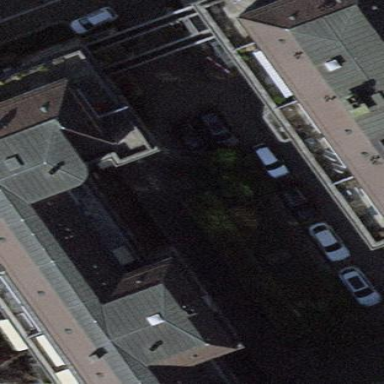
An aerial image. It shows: View of roof of building.